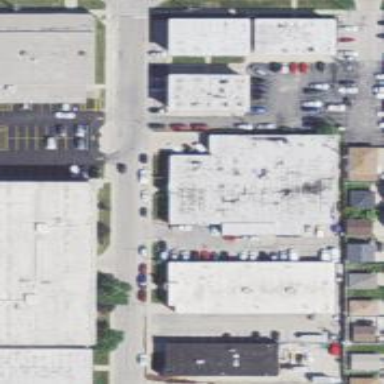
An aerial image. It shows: Retail building.